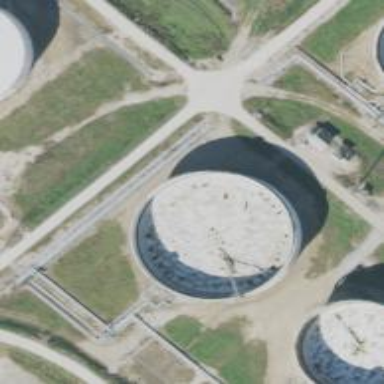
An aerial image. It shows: Storage tank created as man-made structure.